Question: What is the best way to stack multiple divs without generating space in between?
I'm using css float with different height and width to achieve the current outcome:
'''
*{margin:0;padding:0;}
#main{
background: blue;
max-width:1000px;
margin:0 auto;
overflow:hidden;
text-align:center;
}
div>div{
background: green;
width:33.33333%;
float:left;
border:1px solid grey;
padding:5px;
box-sizing:border-box;
height:100%;
}
div>div>div{
width:100%;
background:yellow;
height:100%;
}
'''
<URL>
As you can see the outcome isn't really what I intended to achieve, blue spacing in between and horizontal line breaks......

What I want to do is have all the divs arrange them-self automatically and take up whatever blue space there is left to occupy....
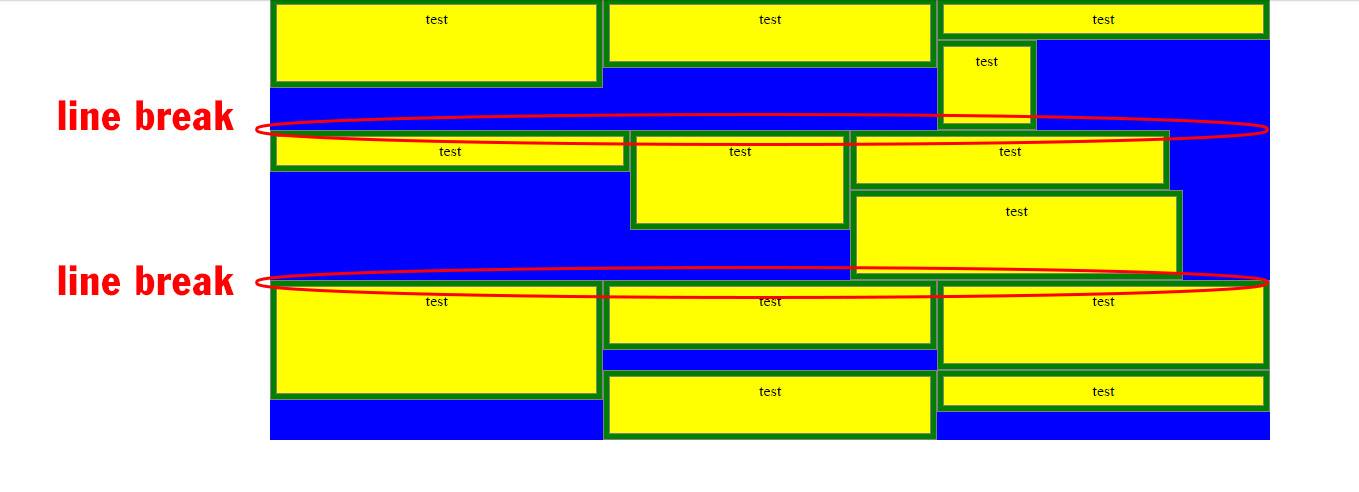
Answer: You could take a look at flexbox: <URL>
Also as Hashem pointed out, but then a css solution: <URL>